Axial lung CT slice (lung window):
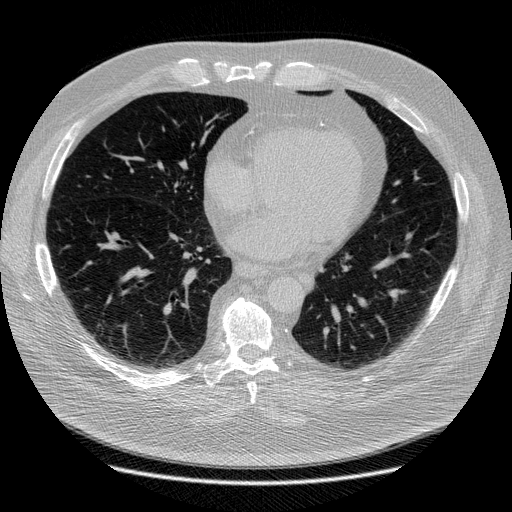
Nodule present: no